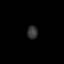
Tissue: lung
Cell type: Fibroblasts
Senescence score: 0.6007
Nuclear area (px): 139
Mean DAPI intensity: 51.849